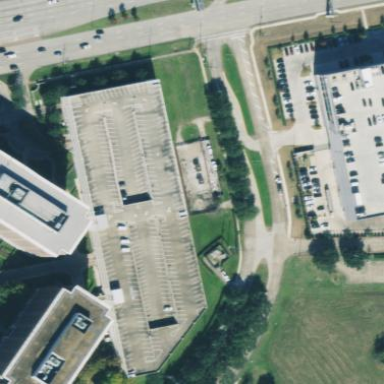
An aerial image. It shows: Multi-storey parking building.